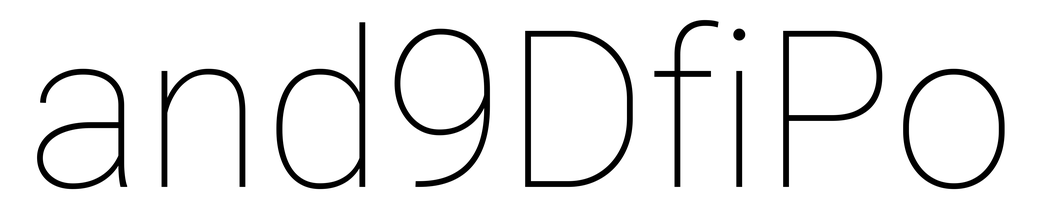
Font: Roboto_Thin